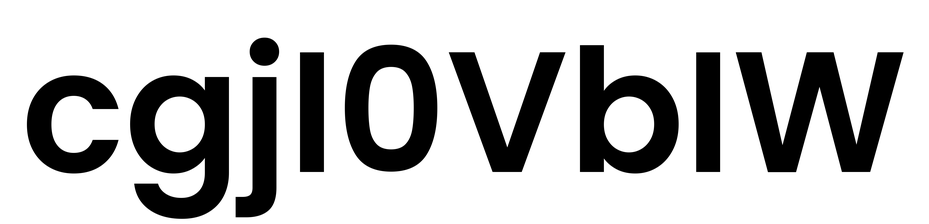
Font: Poppins-SemiBold